Question: SpTBX panels have X close buttons, which have 2 state: usual and mouse-over. I want to draw same bitmaps on my canvas, on TPageControl (owner-drawn).
Left yellow X icon is SpTBX (when Office Silver theme is used). Right X icon is my current one. I want to draw the same as on the left. How to get these bitmaps?

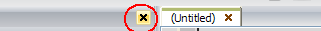
Answer: The 'X'-close button is one of the four built-in patterns which you can summon by calling 'SpDrawGlyphPattern'. Starting with '0', the four patterns are 'close', 'maximize', 'minimize' and 'restore', as you can also see in the procedure's source code.
The background is a toolbar button background as you'd guess, since the glyphs are used on internal toolbars attached to dockable panels. That you can draw with 'SpDrawXPToolbarButton'.
The below code will generate the glyph as shown in your picture () on the form's canvas. Note that when the state is not hot, the button background is .
In general, if you want to find out how an 'item' gets painted in sptbxlib, put a breakpoint at the start of 'TSpTBXItemViewer.Paint' in 'sptbxitem.pas' and follow the code path.
'''
procedure TForm1.Button1Click(Sender: TObject);
var
R: TRect;
begin
R := Rect(20, 20, 35, 35);
SpDrawXPToolbarButton(Canvas, R, sknsHotTrack, sknSkin, cpNone);
SpDrawGlyphPattern(Canvas, R, 0,
CurrentSkin.GetTextColor(skncToolbarItem, sknsNormal));
end;
'''